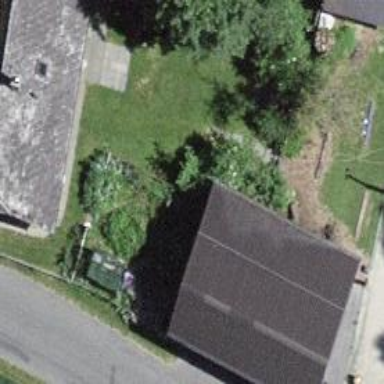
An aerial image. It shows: Shed building.